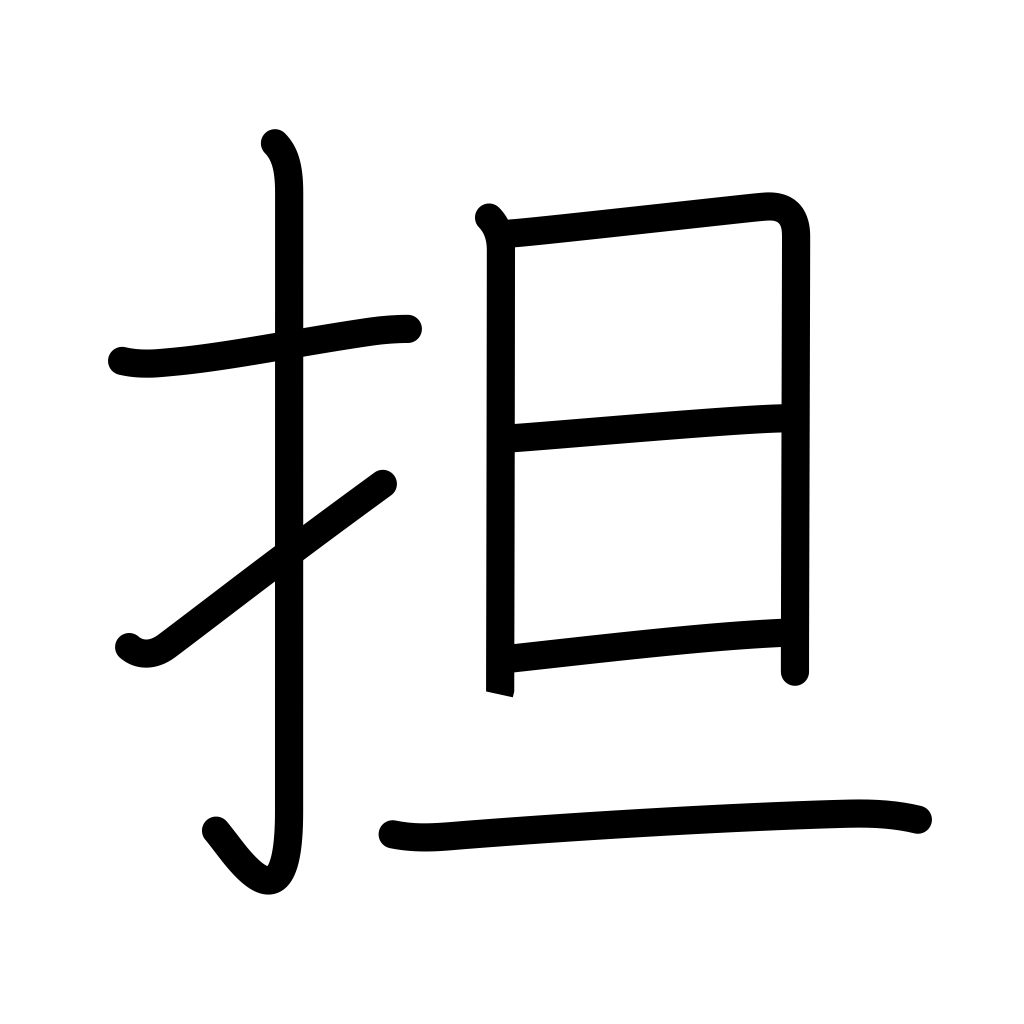
Meaning: shouldering, carry, raise, bear